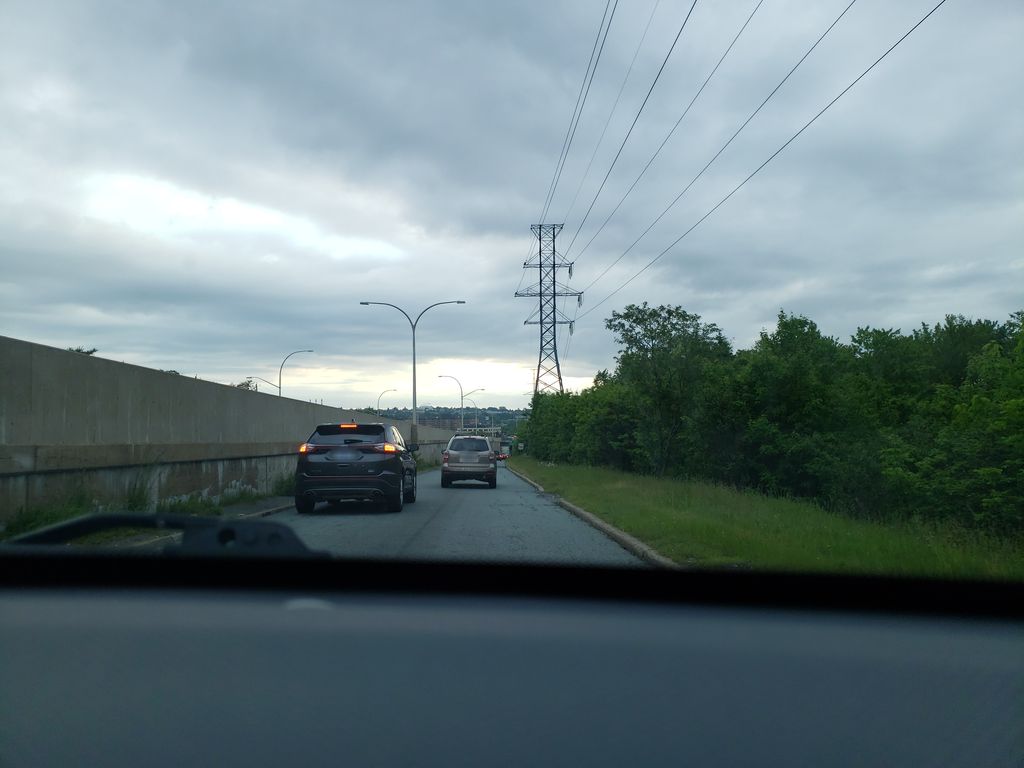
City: halifax